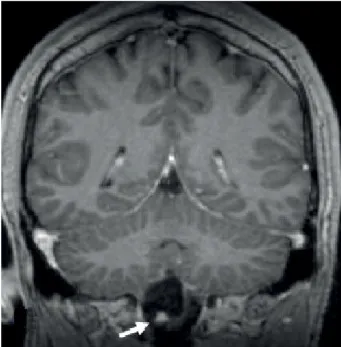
Coronal.
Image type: radiology (mri)